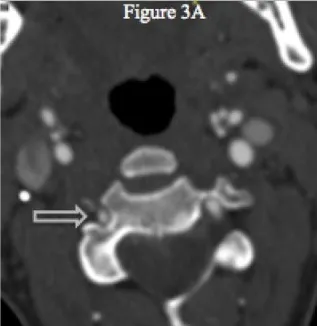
(A-D) Successive CT with IV-contrast images (0.75 mm) depicting a segment of non-opacification within the right vertebral artery and a normal vertebral canal at level C3, which suggests that the stenosis is not related to vascular hypoplasia within that area.
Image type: radiology (ct)